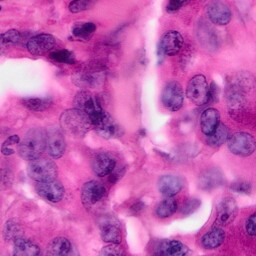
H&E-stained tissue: Pancreatic